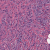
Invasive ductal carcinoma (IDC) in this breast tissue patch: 1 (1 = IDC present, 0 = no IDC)